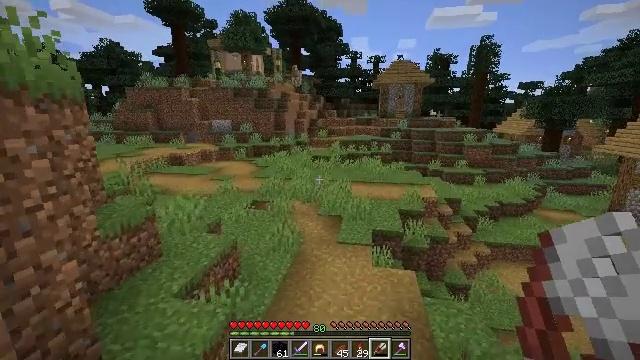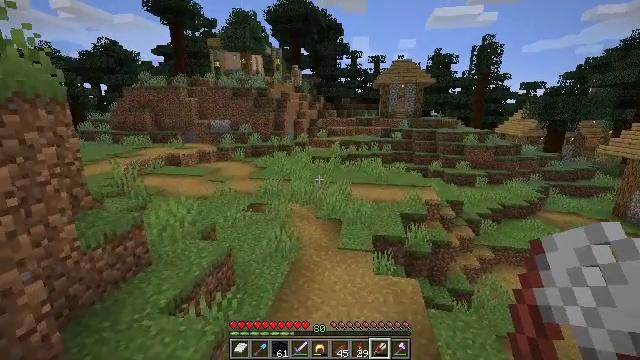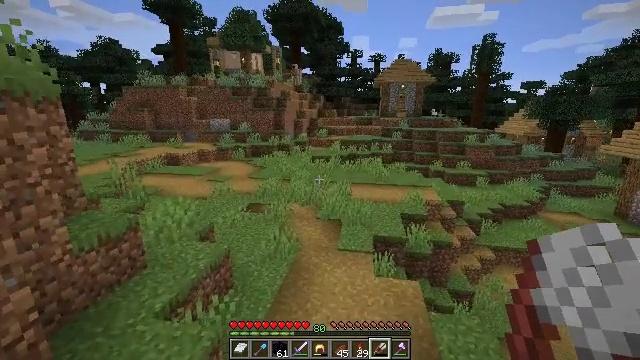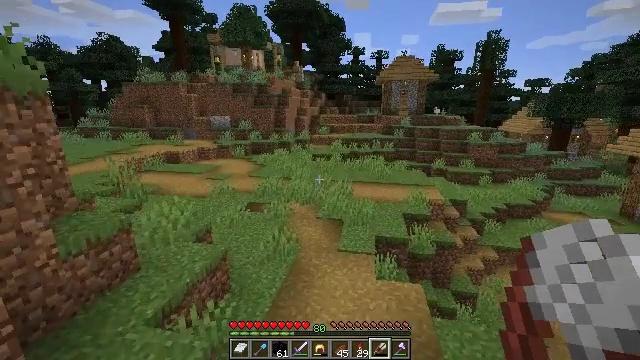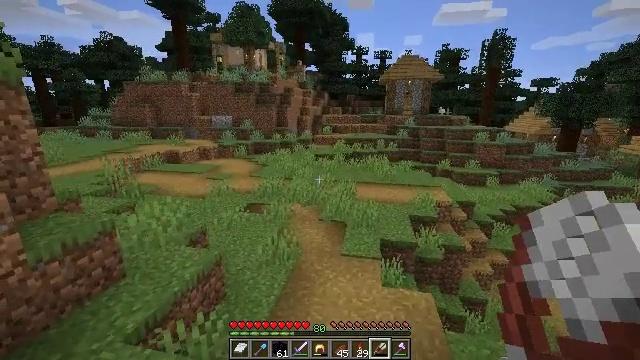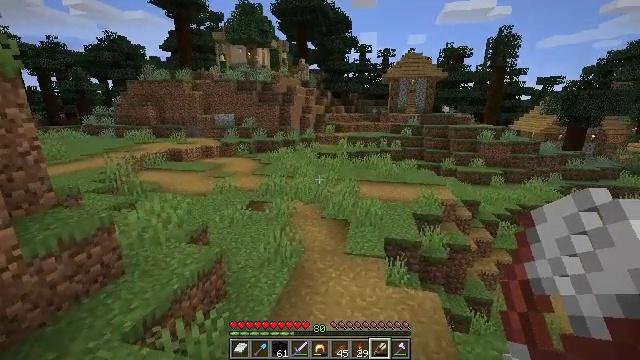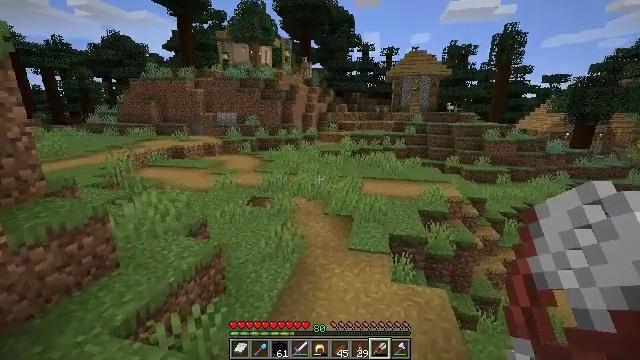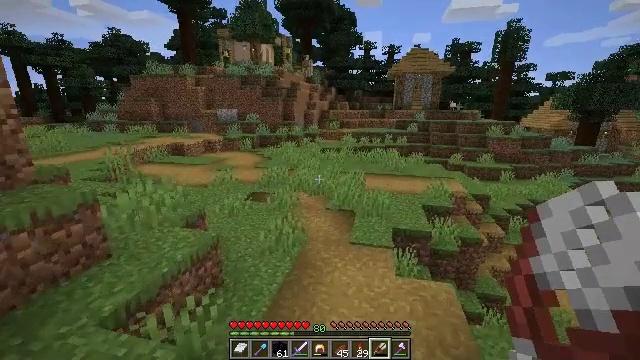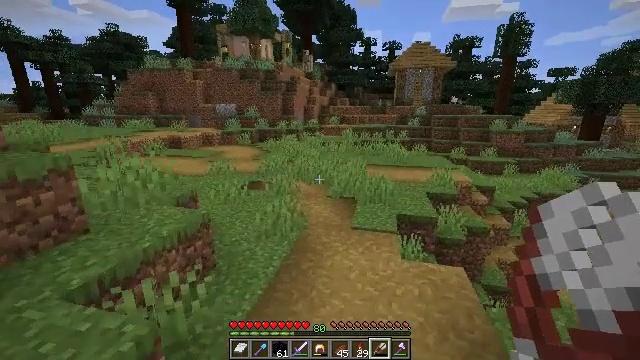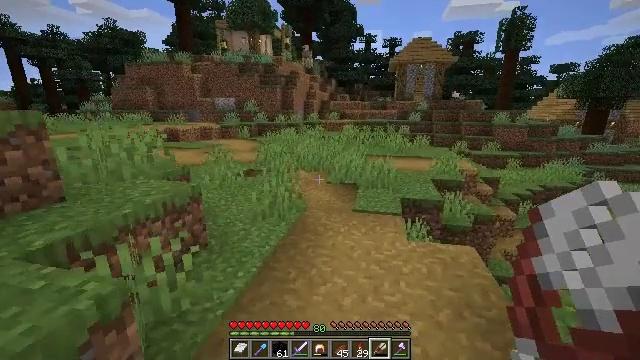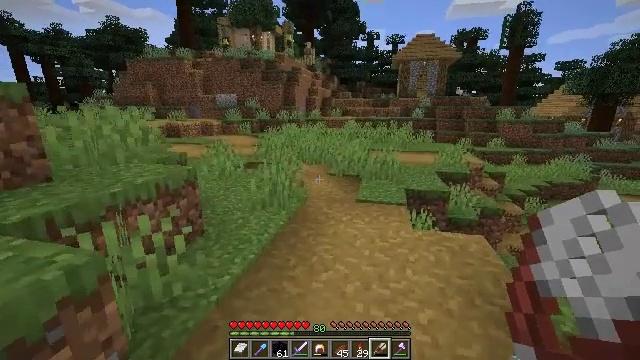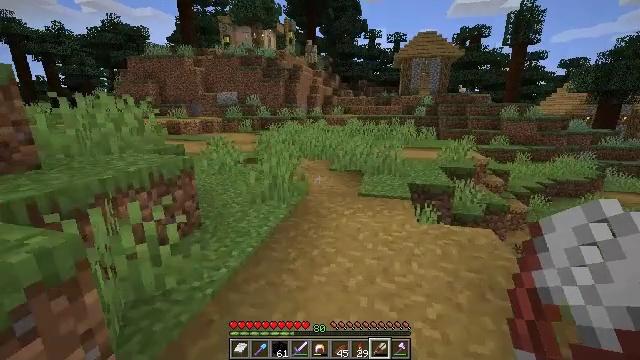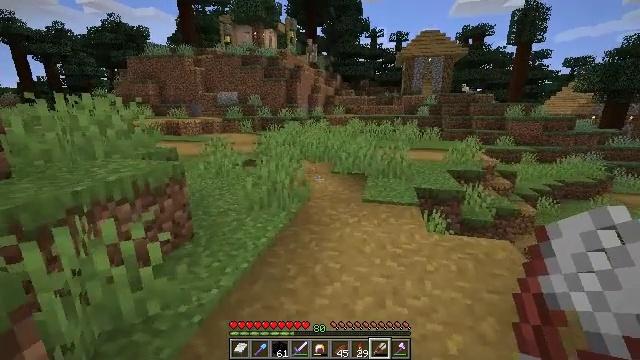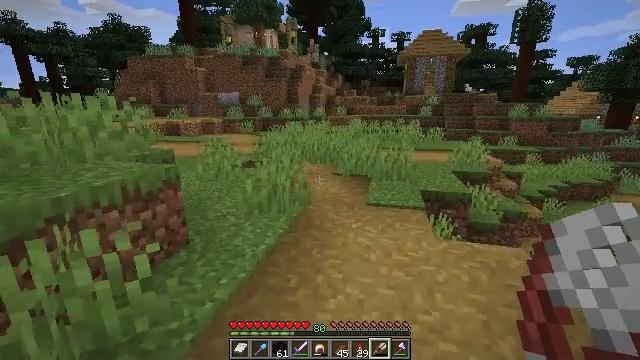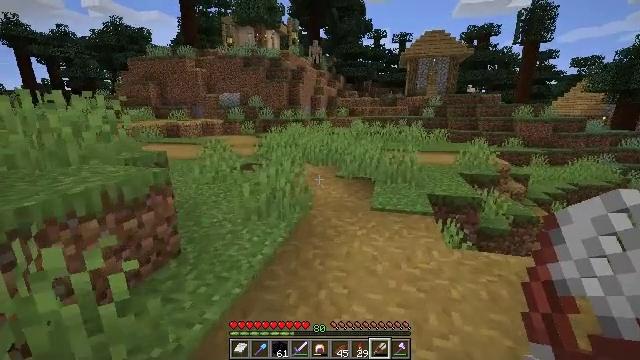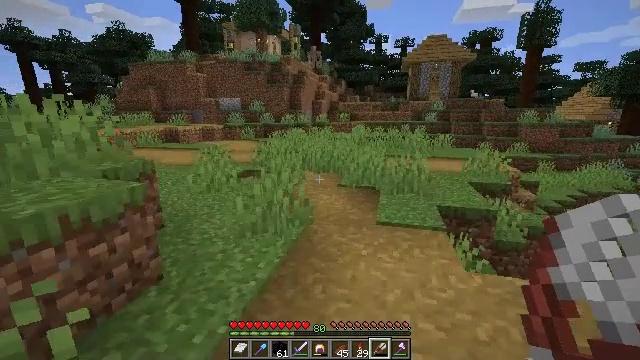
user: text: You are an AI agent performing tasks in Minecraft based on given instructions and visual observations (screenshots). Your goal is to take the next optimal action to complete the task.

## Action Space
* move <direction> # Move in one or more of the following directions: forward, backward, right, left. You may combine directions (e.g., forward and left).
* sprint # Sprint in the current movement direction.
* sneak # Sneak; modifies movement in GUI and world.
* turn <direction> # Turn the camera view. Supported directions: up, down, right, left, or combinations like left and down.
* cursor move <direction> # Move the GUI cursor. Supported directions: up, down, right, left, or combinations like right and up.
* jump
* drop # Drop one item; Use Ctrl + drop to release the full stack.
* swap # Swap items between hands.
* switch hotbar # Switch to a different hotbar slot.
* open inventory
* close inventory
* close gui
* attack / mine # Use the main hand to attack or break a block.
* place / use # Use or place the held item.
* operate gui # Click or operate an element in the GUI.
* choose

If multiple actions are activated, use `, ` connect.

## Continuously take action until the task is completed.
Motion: motion action
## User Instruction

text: Left click on the bell to mine it.
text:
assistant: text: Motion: move forward
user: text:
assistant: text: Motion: move forward
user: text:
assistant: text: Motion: move forward
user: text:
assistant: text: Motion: move forward
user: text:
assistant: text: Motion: move forward
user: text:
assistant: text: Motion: move forward
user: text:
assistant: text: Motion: move forward
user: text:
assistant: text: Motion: move forward
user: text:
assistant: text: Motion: move forward
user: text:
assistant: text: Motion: move forward
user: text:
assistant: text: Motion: move forward
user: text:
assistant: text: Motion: move forward
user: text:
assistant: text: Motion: move forward
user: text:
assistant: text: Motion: move forward
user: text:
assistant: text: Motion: move forward, turn up
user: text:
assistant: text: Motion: turn up
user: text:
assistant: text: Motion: turn up
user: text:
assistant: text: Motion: move forward
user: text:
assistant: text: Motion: move forward
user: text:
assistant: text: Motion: no_op
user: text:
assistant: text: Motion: no_op
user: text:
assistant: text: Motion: move forward
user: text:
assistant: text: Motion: move forward
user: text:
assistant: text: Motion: move forward
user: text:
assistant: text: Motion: move forward
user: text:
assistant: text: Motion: move forward
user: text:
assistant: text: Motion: move forward
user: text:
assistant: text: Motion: move forward, jump
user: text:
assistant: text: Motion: move forward, jump
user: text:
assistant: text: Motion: move forward, jump